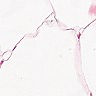
Metastatic tissue present: no